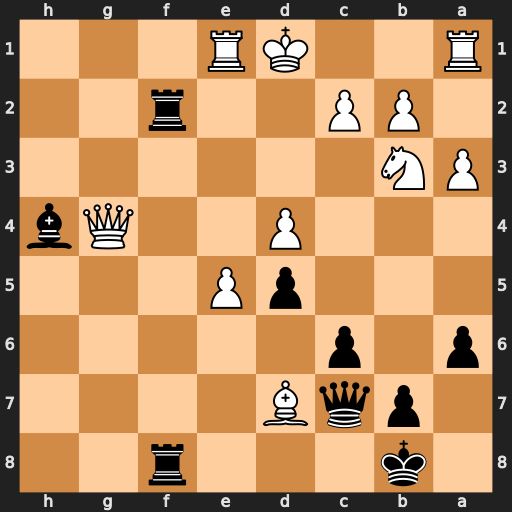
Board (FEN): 1k3r2/1pqB4/p1p5/3pP3/3P2Qb/PN6/1PP2r2/R2KR3
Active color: b
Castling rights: -
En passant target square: -
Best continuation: R2f4 Qe6 Bxe1